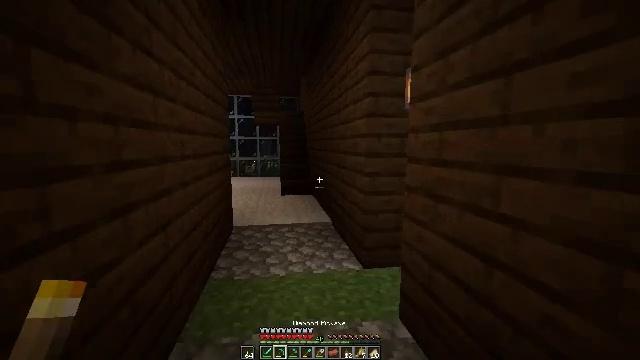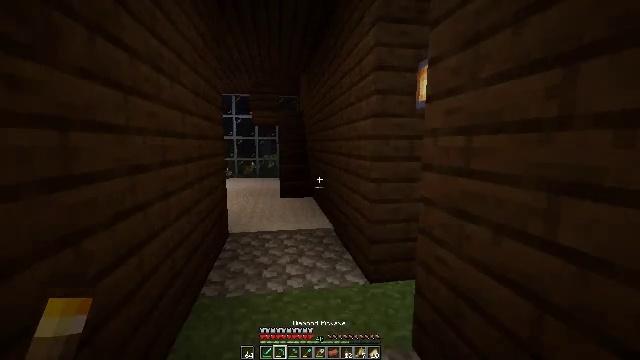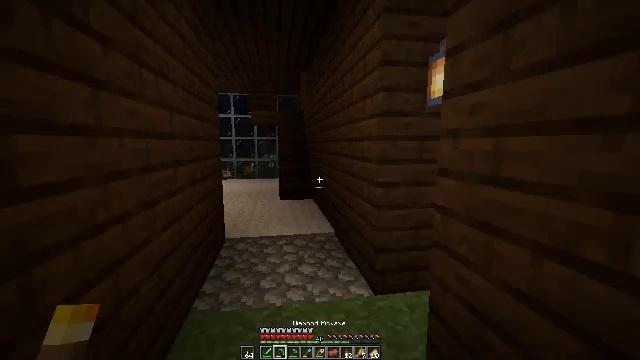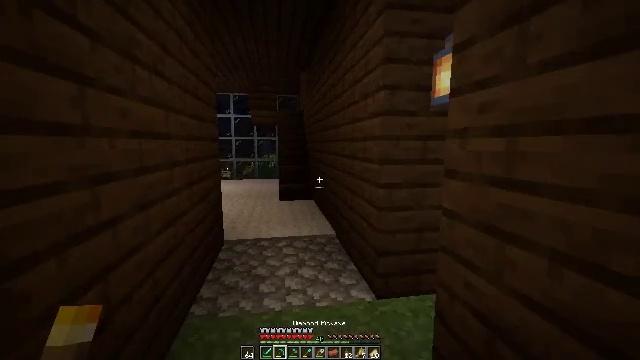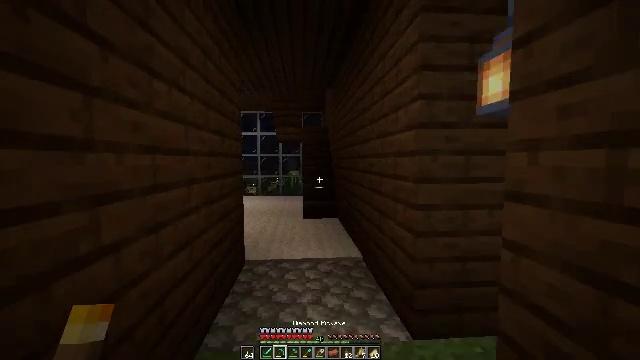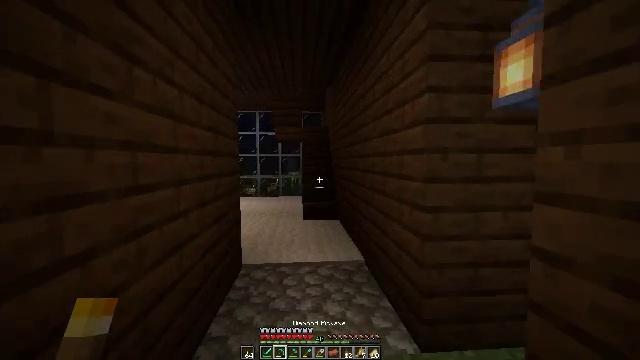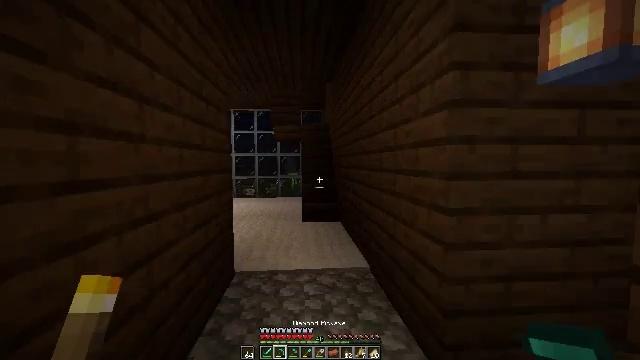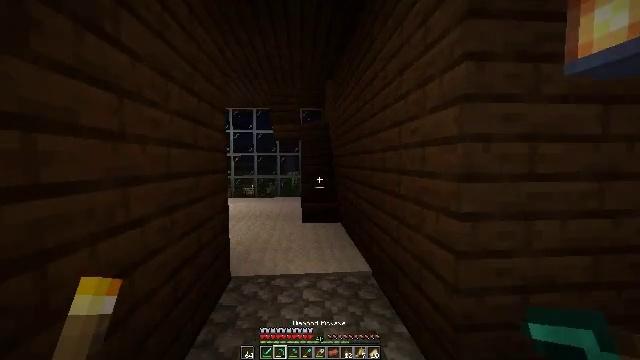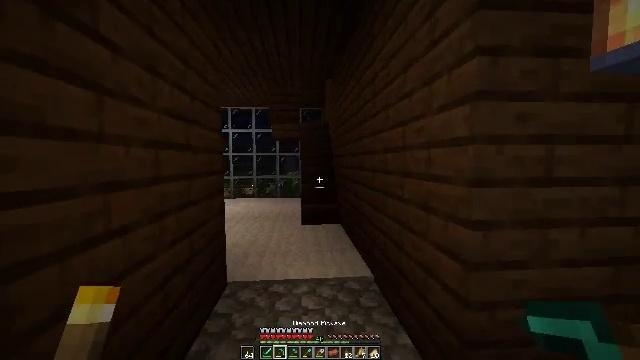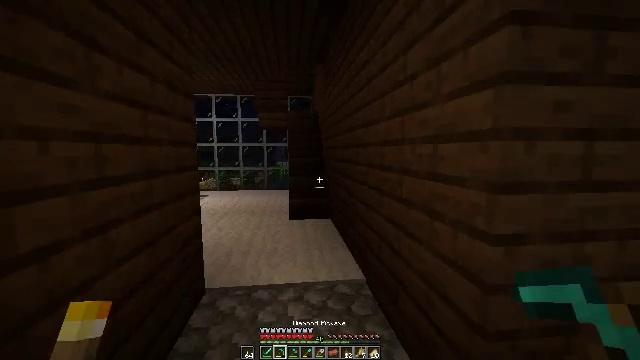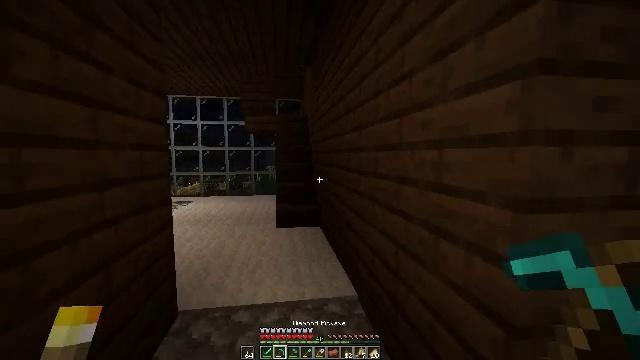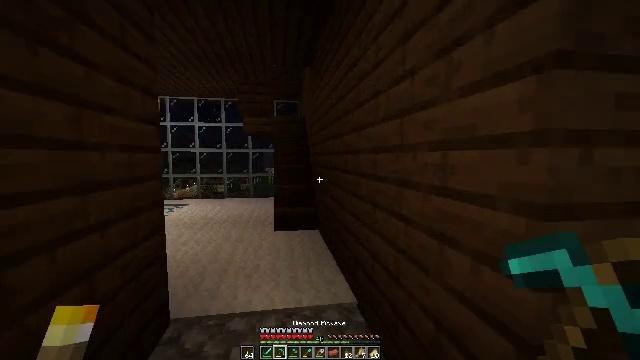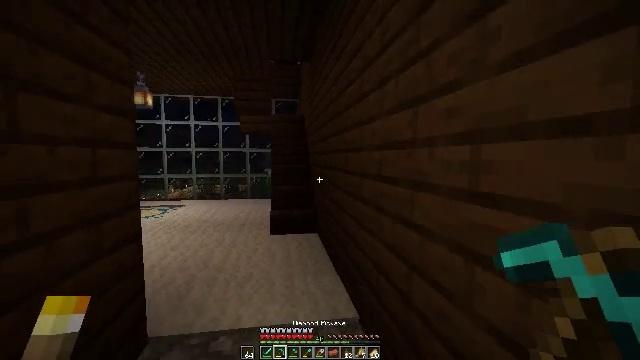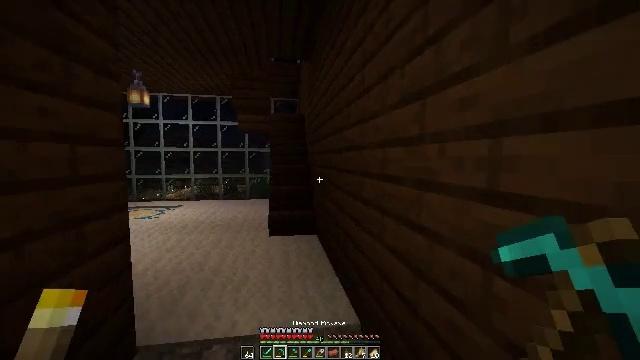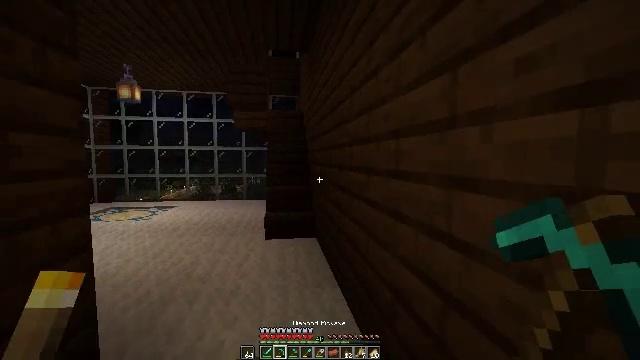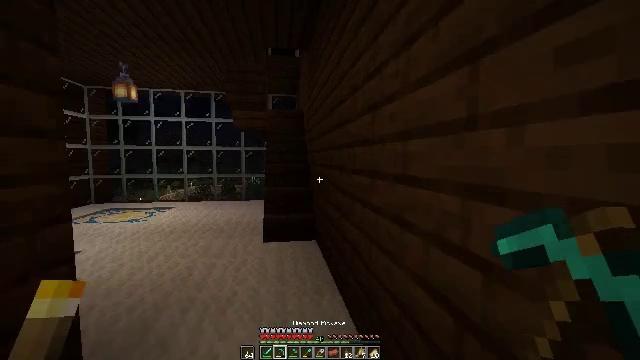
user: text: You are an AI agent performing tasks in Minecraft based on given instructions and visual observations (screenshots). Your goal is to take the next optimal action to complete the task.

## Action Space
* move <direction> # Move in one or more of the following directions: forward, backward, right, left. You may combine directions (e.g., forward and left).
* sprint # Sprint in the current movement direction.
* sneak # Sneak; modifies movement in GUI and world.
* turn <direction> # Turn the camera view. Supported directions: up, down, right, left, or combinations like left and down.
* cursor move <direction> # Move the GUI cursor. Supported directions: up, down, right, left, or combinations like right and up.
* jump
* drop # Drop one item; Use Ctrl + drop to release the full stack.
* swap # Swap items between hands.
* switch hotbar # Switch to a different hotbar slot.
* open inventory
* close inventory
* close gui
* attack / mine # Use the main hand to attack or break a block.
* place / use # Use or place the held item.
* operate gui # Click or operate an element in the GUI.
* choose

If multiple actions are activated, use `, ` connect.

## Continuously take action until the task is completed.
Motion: motion action
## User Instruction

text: Drop a lantern.
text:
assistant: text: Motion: move forward
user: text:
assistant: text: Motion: move forward
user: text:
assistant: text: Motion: move forward
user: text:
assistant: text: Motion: move forward, turn left and up
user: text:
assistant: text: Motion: move forward
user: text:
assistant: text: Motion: move forward
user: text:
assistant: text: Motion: move forward
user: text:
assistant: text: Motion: move forward
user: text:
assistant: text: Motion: move forward, turn right and down
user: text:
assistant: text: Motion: move forward, turn right
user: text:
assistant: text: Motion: move forward
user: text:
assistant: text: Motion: move forward
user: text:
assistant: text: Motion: move forward
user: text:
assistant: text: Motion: move forward
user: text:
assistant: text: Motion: move forward
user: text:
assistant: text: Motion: move forward
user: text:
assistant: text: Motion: move forward, turn left
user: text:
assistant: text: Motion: move forward, turn left
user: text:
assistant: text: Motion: move forward
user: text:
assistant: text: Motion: move forward
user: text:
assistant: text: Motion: move forward
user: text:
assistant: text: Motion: move forward
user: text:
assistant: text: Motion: move forward
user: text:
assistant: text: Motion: move forward
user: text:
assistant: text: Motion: move forward
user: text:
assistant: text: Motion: move forward
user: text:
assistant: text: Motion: move forward
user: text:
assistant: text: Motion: move forward
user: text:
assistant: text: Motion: move forward
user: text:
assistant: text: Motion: move forward